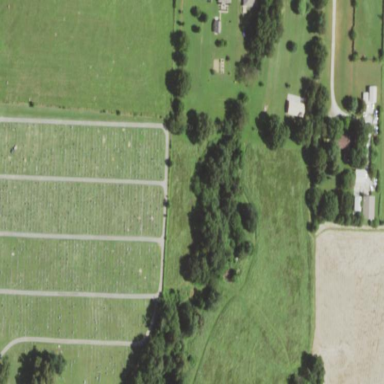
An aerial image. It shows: Cemetery.